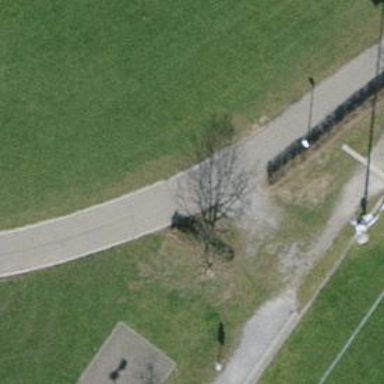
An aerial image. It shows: Unpaved footway.